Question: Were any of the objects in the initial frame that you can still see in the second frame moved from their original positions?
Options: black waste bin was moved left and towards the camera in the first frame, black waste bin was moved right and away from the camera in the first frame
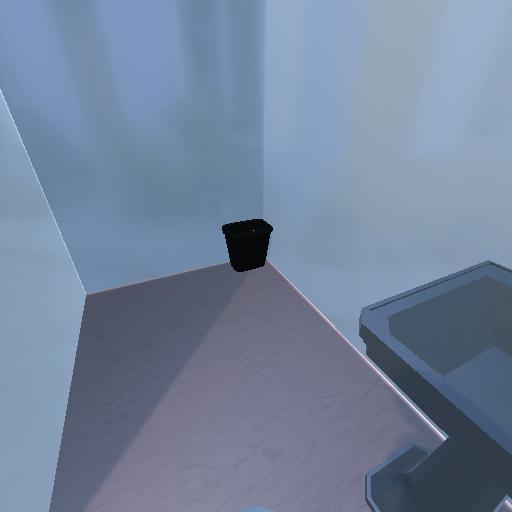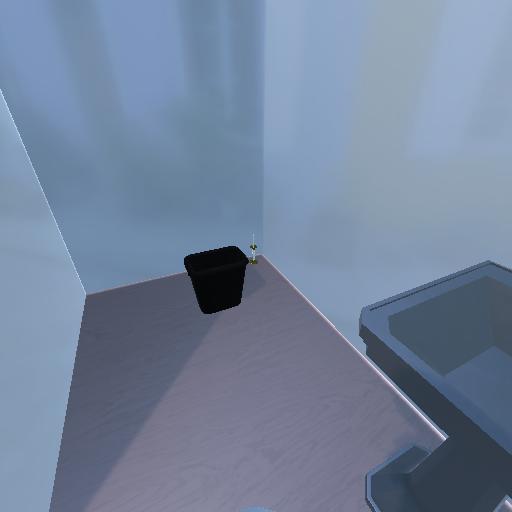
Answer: black waste bin was moved left and towards the camera in the first frame